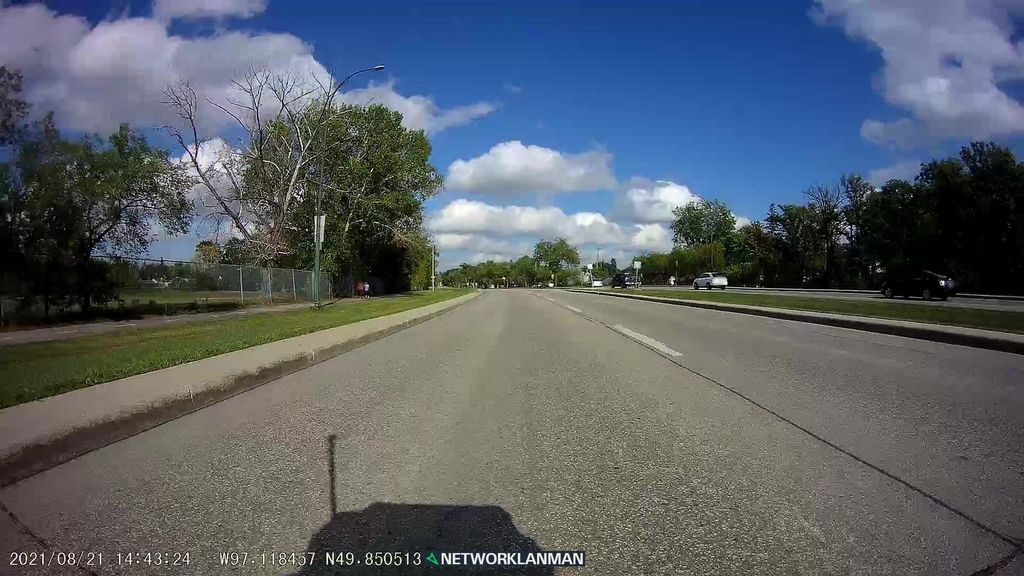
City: winnipeg